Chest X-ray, AP view. Patient: 8 years old, sex M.
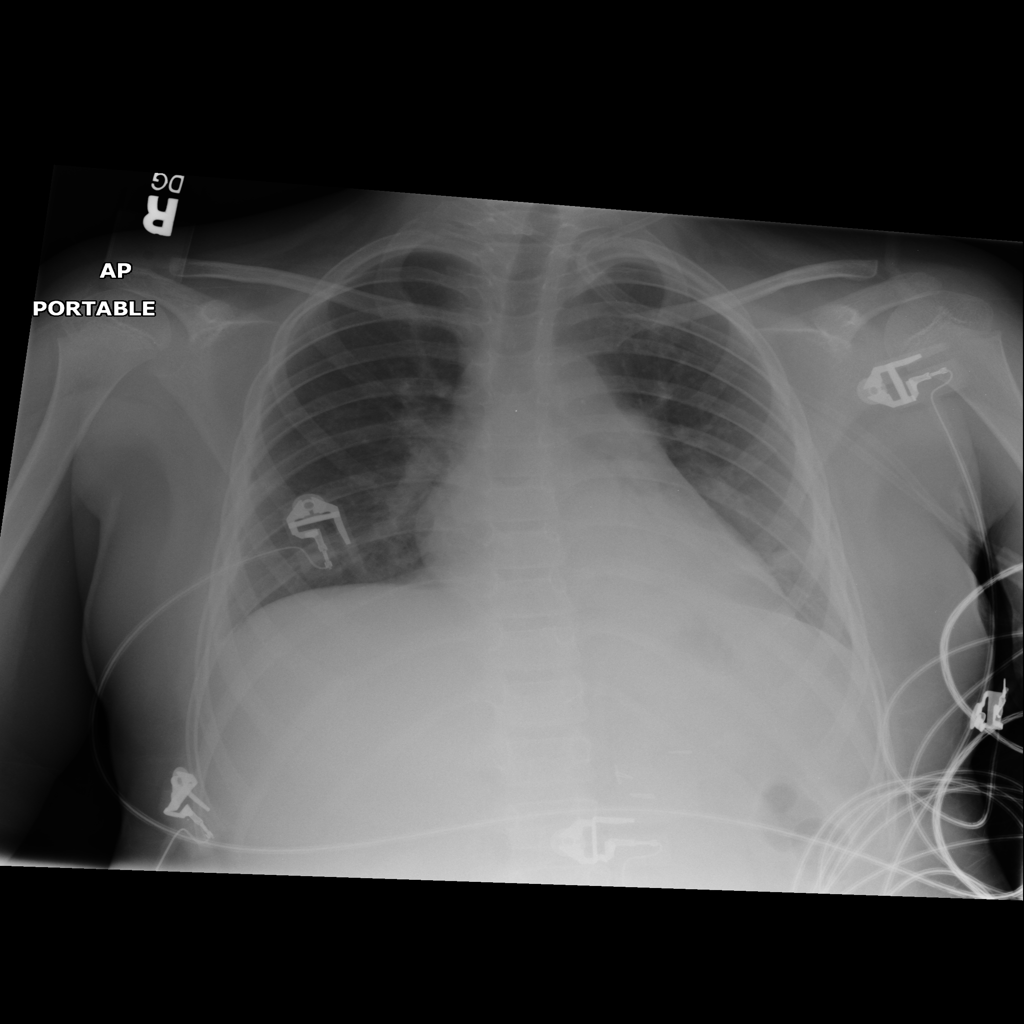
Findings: Consolidation, Effusion